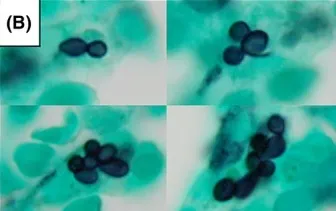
B. Grocott methenamine stain highlights additional organisms on the core biopsy.
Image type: pathology (methenamine_silver)